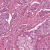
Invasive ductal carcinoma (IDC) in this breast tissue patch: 1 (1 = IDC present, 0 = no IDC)